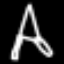
Label: The Eiffel Tower